Aerial crown-view tile of a tropical tree (Barro Colorado Island, Panama), acquired 20250124:
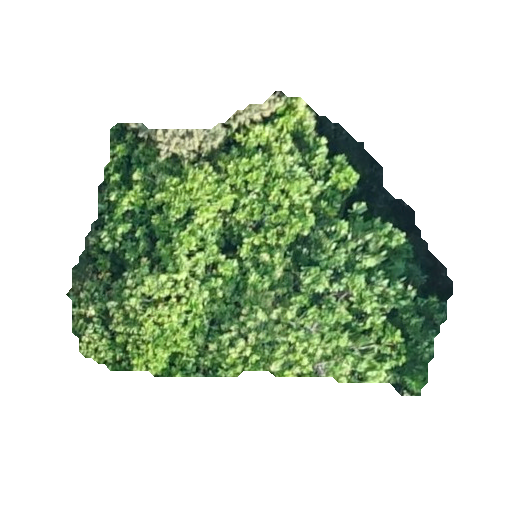
Species: Anacardium excelsum
GBIF accepted scientific name: Anacardium excelsum
Crown area: 123.892 m²